Aerial crown-view tile of a tropical tree (Barro Colorado Island, Panama), acquired 20250217:
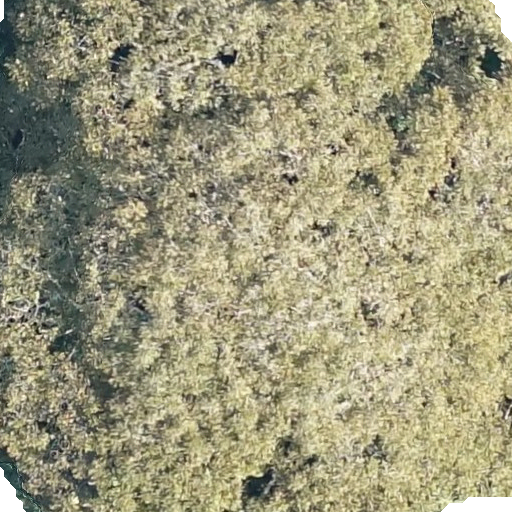
Species: Dipteryx oleifera
GBIF accepted scientific name: Dipteryx oleifera
Crown area: 561.026 m²